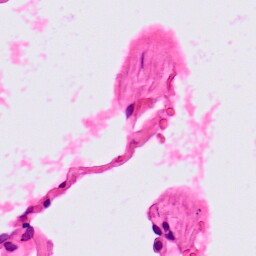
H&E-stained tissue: Lung